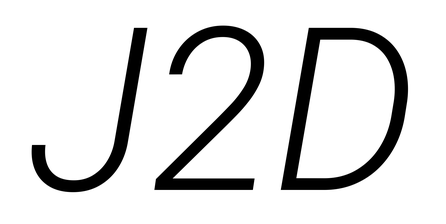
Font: Roboto-Italic_Light_Italic